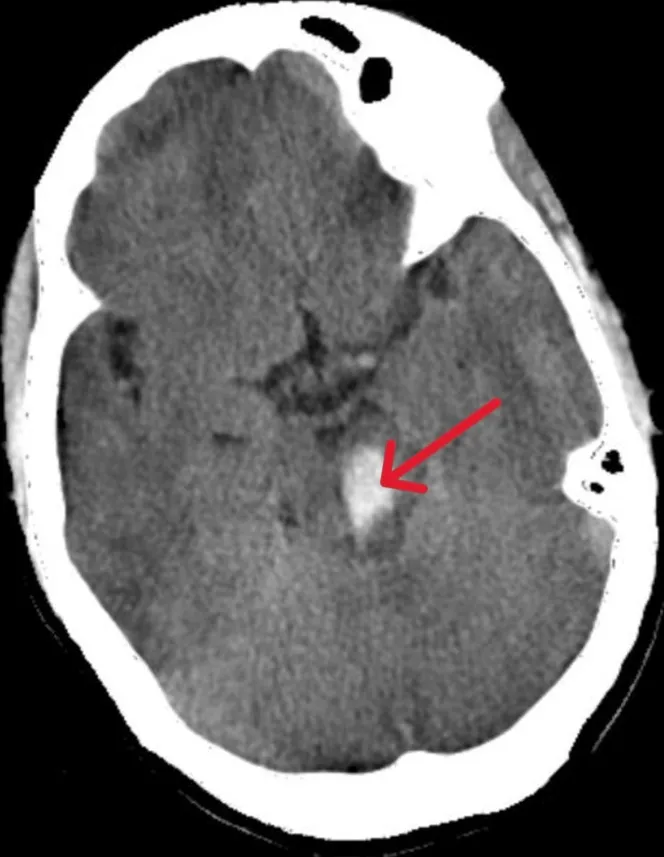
Non-contrast CT brain showing bleed in the mid-brain region. Arrow points to the bleed.
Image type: radiology (ct)